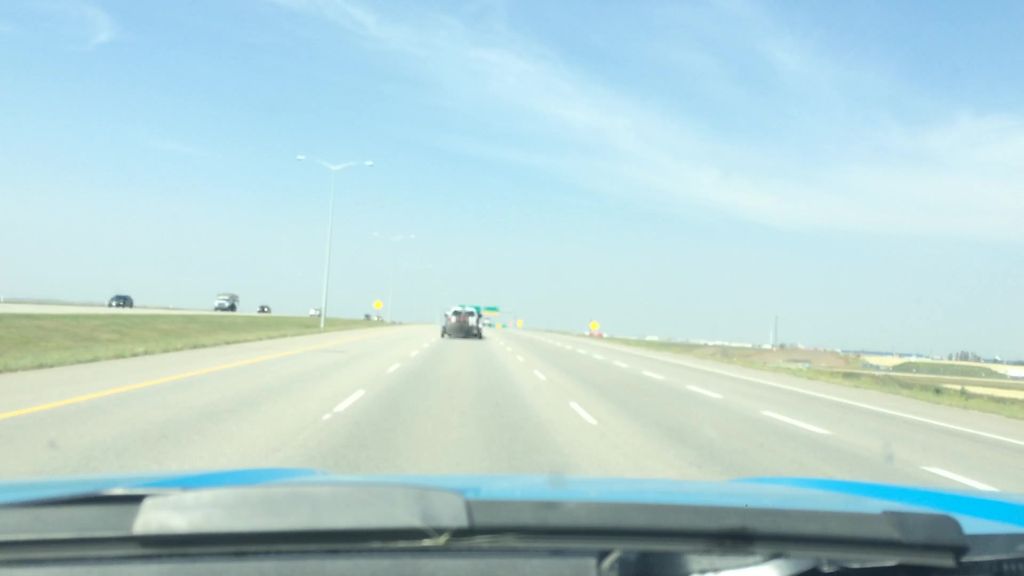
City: calgary